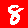
Digit: 8